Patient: sex F, age 75
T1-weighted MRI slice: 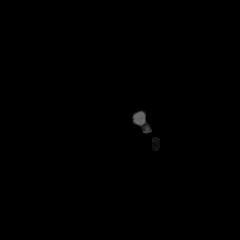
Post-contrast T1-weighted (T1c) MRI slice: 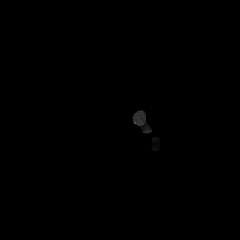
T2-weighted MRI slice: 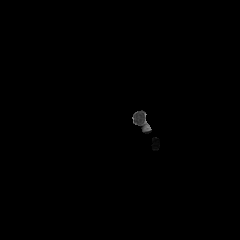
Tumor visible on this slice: no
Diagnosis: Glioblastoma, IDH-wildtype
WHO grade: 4